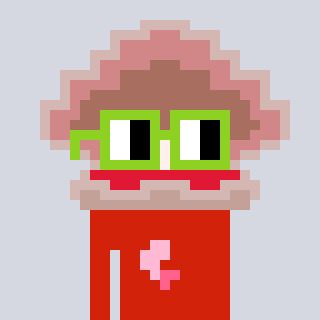
a pixel art character with square light green glasses, a oyster-shaped head and a red-colored body on a cool background